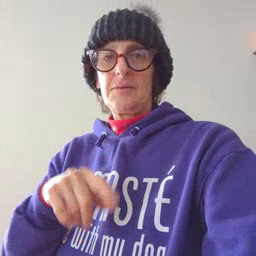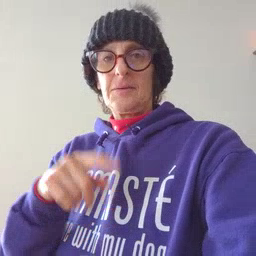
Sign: apple